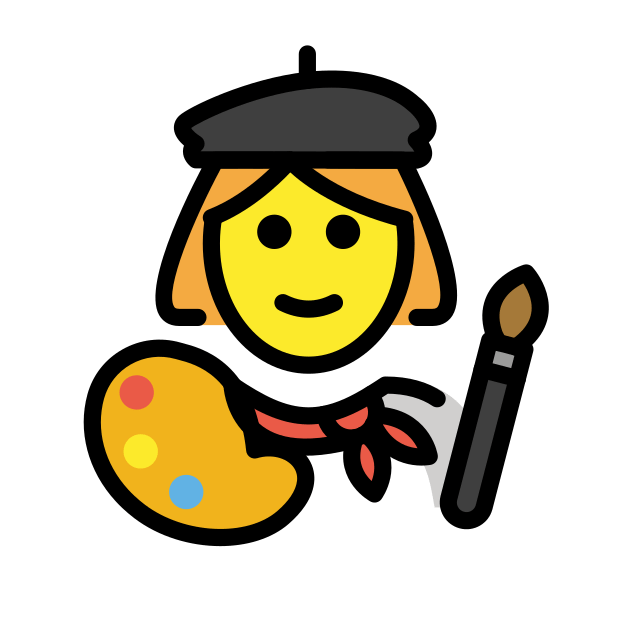
woman artist